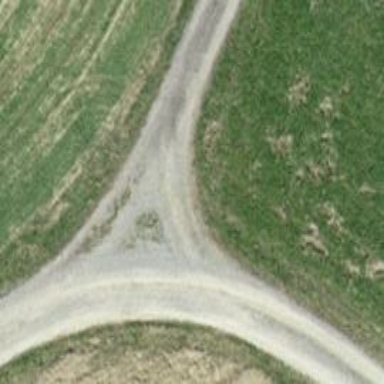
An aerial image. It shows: Pebblestone track with grade3 tracktype.